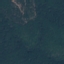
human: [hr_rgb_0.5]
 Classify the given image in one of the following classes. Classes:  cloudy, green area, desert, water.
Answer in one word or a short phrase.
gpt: green area